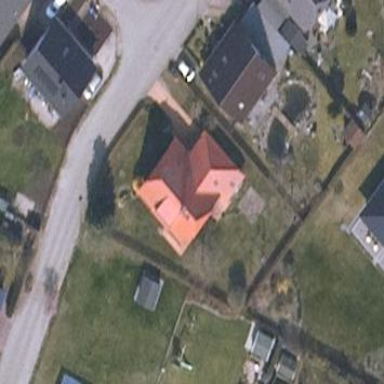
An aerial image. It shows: Building with half-hipped roof.